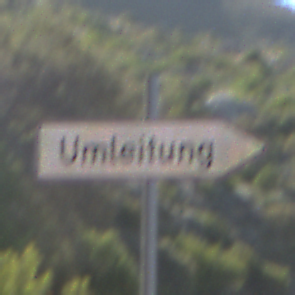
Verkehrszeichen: UmleitungswegweiserRechtsweisend
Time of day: MorningAfternoon
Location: Outdoor (Nature)
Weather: Clear
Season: NotSpecified
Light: Natural